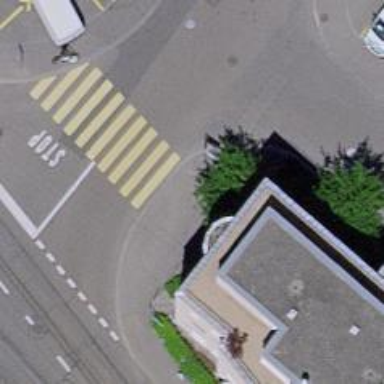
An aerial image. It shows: Kerb barrier.